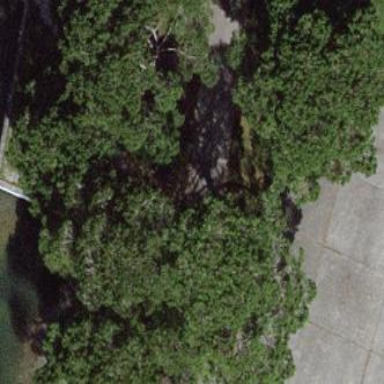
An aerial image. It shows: Mixed forest with various types of leaves.